Question: currently ironing out a way to parse the data of a page: <URL>
i love to do it in Perl: Well - i am just musing which is the best way to do the job.
Guess that i am in front of a nice learning curve. ;) This task will give me some nice Perl lessions. At the moment it goes abit over my head...;-)
So here is a sample-page:

... and as i thought i can find all 790 resultpages within a certain range between Id= 0 and Id= 100000 i thought, that i can go the way with a loop:
<URL>
<URL>
<URL>
<URL>
<URL>
i thought i can go the Perl-Way but i am not very very sure: I was trying to use LWP::UserAgent on the same URLs [see below] with different query arguments, and i am wondering if LWP::UserAgent provides a way for us to loop through the query arguments? I am not sure that LWP::UserAgent has a method for us to do that. Well - i sometimes heard that it is easier to use Mechanize. But is it really easier!?
BTW; But if i am going the PHP way i could do it with Curl - couldnt i!?
Here is my approach: I tried to figure it out. And i digged deeper in the Manpages and Howtos. We can have a loop constructing the URLs and use Curl - repeatedly
As noted above: here we have some resultpages;
<URL>
<URL>
Alternatively we can add a request_prepare handler that computes and add the query
arguments before we send out the request.
Again: What is aimed: i want to parse the data and afterwards i want to store it in a local MySQL-database
should i define a extern_uid !?
and go like this:
'''
for my $i (0..10000) {
$ua->get('http://www.foundationfinder.ch/ShowDetails.php?Id=', id => 21, extern_uid => $i);
# process reply
}
'''
Well but now i get stuck- i need help - can i do the job like this!?
regards
zero
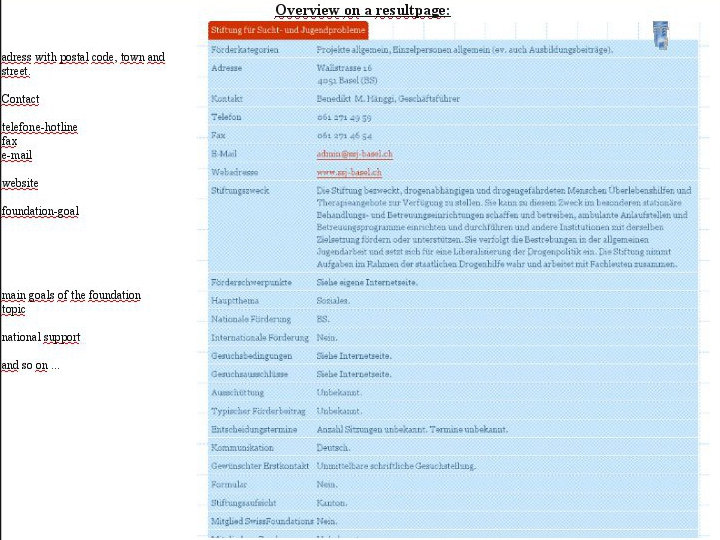
Answer: Dont do it like this. Use (Firefox Plugin) or eqv. to see what the javasript does behind the scenes while you select what you need from <URL>.
To get the data from the table, use 'HTML::TableExtract' or 'HTML::TreeBuilder::XPath' if you want to use XPath
If you do want to iterate over the queries, just create another var:
'''
my $a = 'http://www.foundationfinder.ch/ShowDetails.php?Id=' . $q . '&InterfaceLanguage=&Type=Html';
'''
and increment $q as you go, make sure the page is valid before trying to load it with 'get'